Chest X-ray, PA view. Patient: 23 years old, sex F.
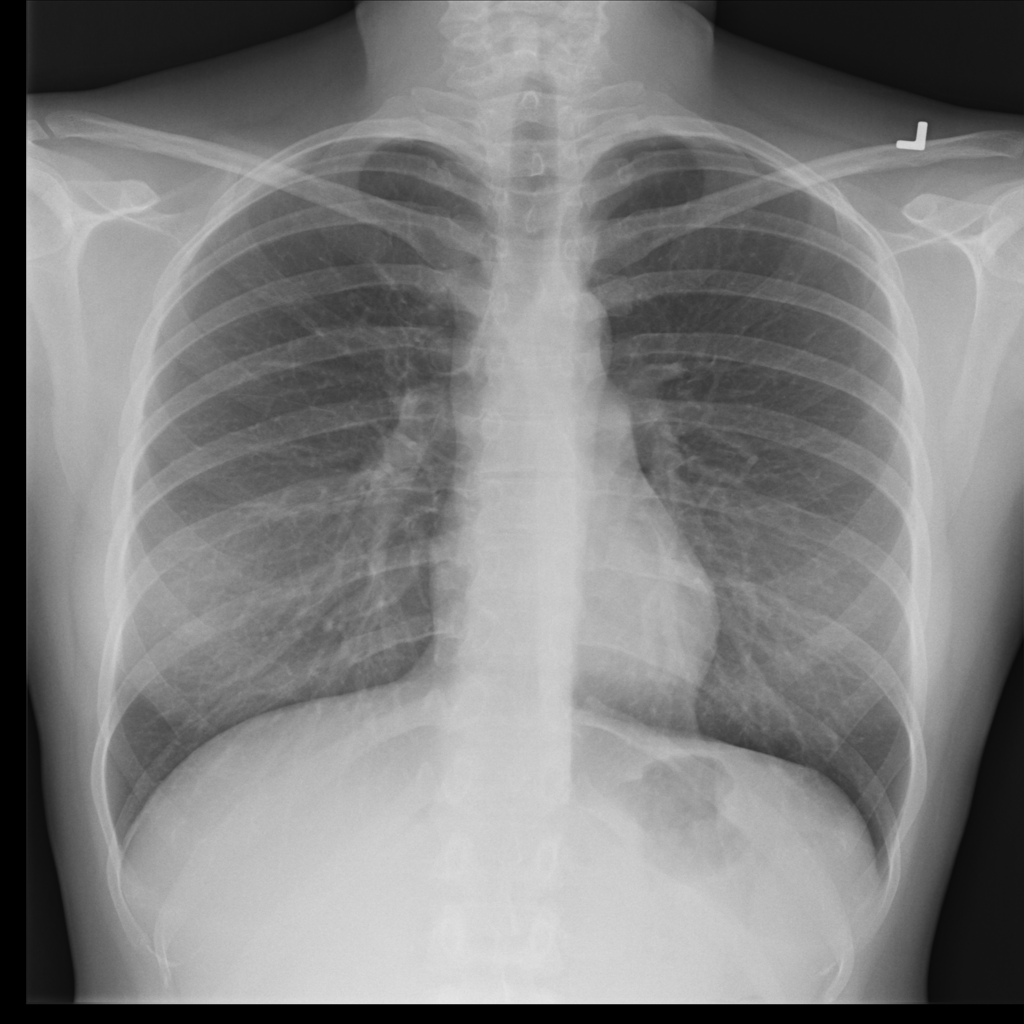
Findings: No Finding